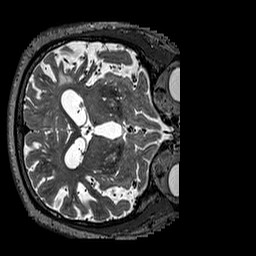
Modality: T2w
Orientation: axial
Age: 58
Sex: male
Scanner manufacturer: siemens
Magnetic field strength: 3 T
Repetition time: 3.2 s
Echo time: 0.567 s